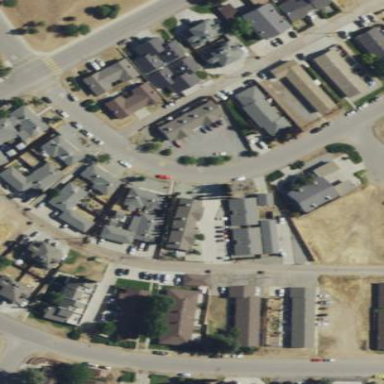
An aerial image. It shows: Residential area with high-density housing.